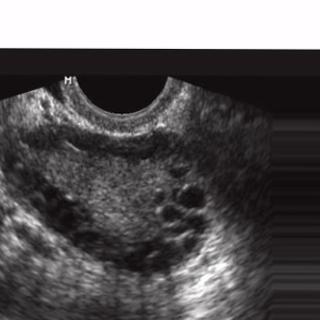
Label: infected